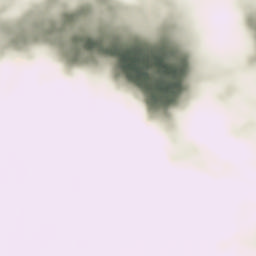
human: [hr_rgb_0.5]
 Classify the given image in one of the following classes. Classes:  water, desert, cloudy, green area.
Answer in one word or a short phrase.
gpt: cloudy